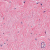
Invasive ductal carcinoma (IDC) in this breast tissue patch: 0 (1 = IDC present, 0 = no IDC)